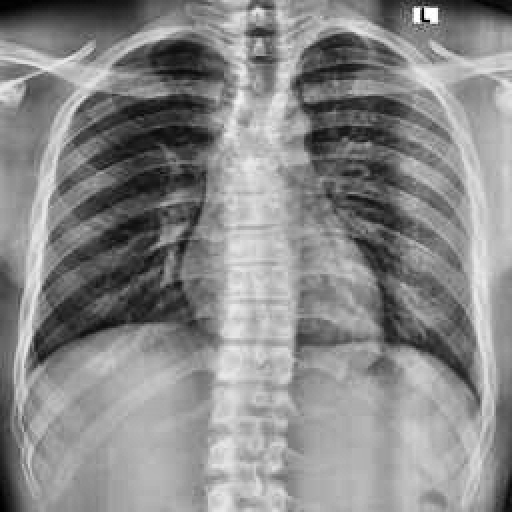
Finding: NORMAL